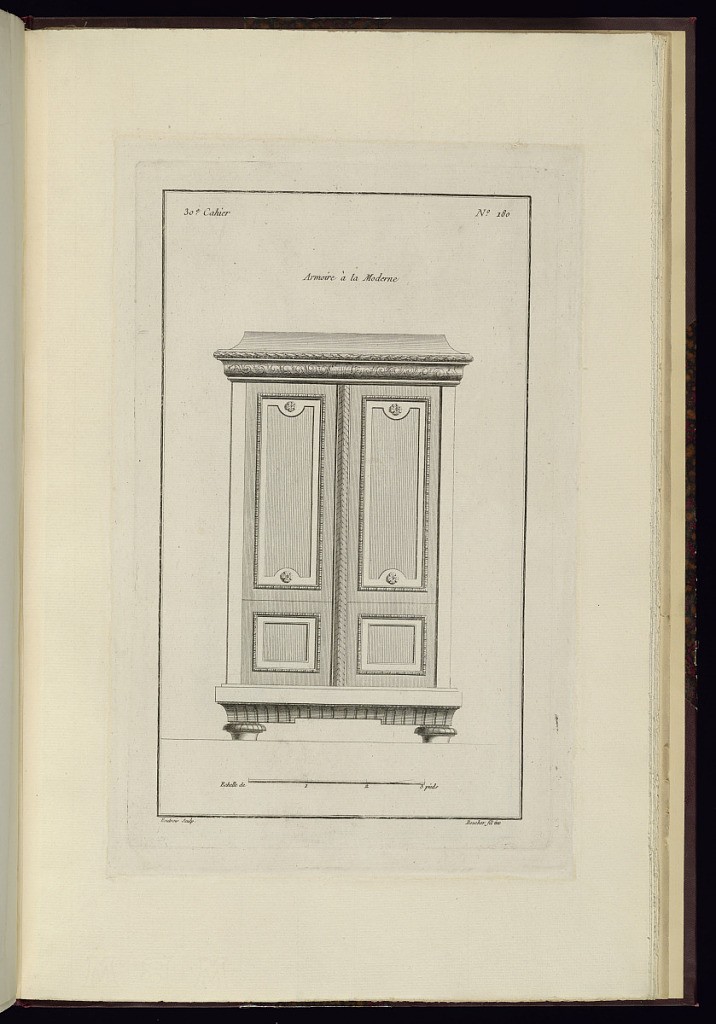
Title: Armoire à la Moderne
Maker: Juste-François Boucher, French, 1736 – 1782
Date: ca. 1775
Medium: Engraving on off white laid paper
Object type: Print
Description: Double door armoire decorated with ornament motifs including bound leaf, wave pattern, egg and dart, and rosettes. The plate is signed.